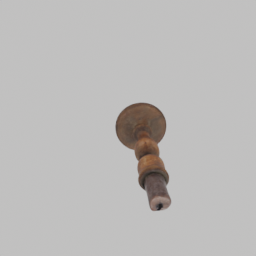
Label: decoration